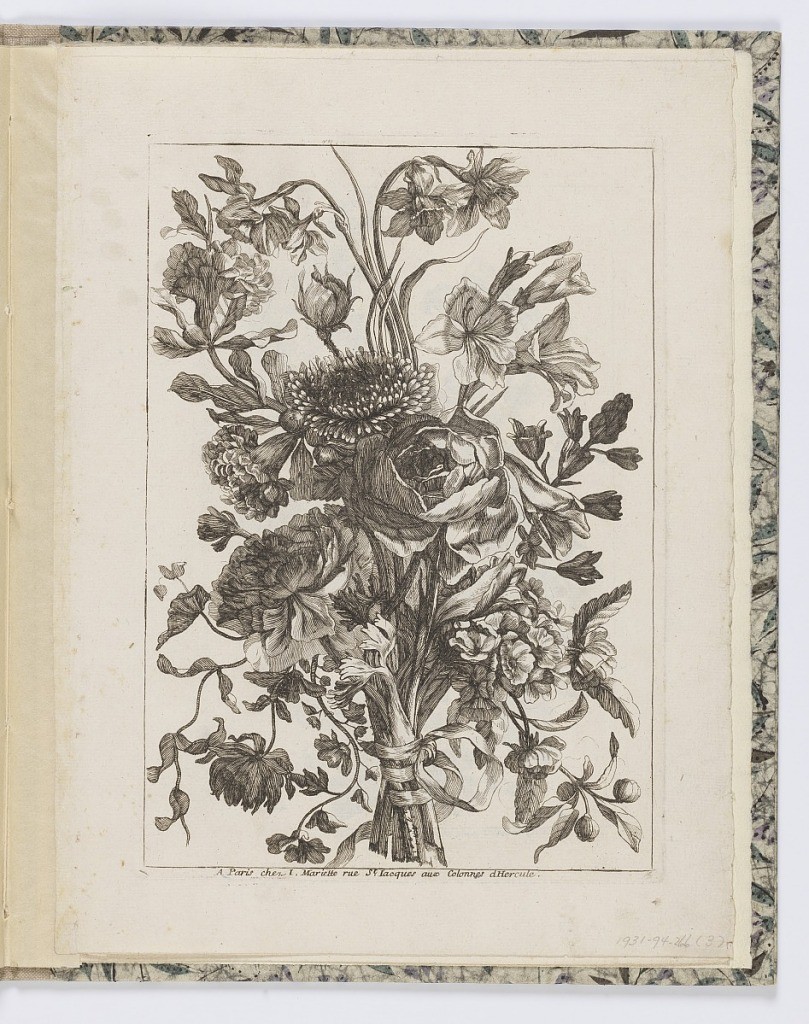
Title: Flowers
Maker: Jean Mariette, French, 1660–1742
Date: ca. 1750
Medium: Engraving on paper
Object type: bound print
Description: Flowers, from bound album